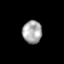
Tissue: skin
Cell type: Epithelial cells
Senescence score: 0.2419
Nuclear area (px): 436
Mean DAPI intensity: 167.596